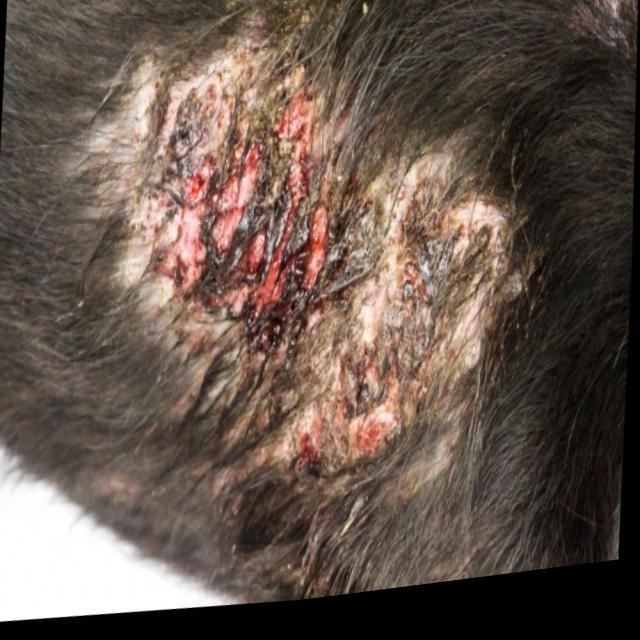
Canine dermatitis — inflammation of the skin presenting with erythema, pruritus, papules, and excoriation. May be allergic, contact, or atopic in origin.